Interaction volume radius: 5 \u00c5
Interaction volume height: 20 \u00c5
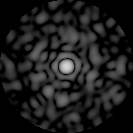
Disorder parameter: 0.8517